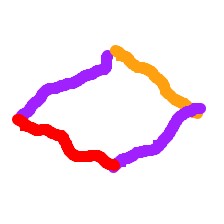
Shape: rhombus